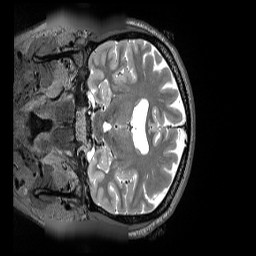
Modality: T2w
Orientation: coronal
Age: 52
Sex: male